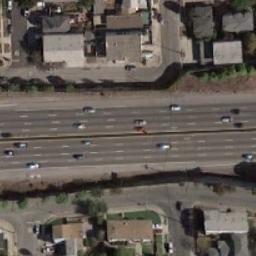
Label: freeway